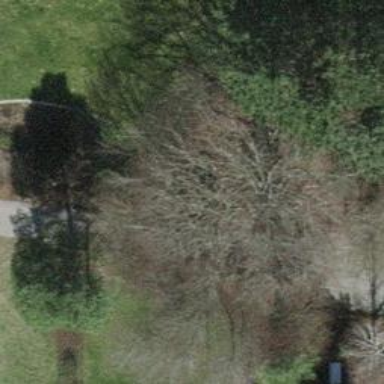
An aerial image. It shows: Urban area featuring tree as natural element.